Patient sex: F
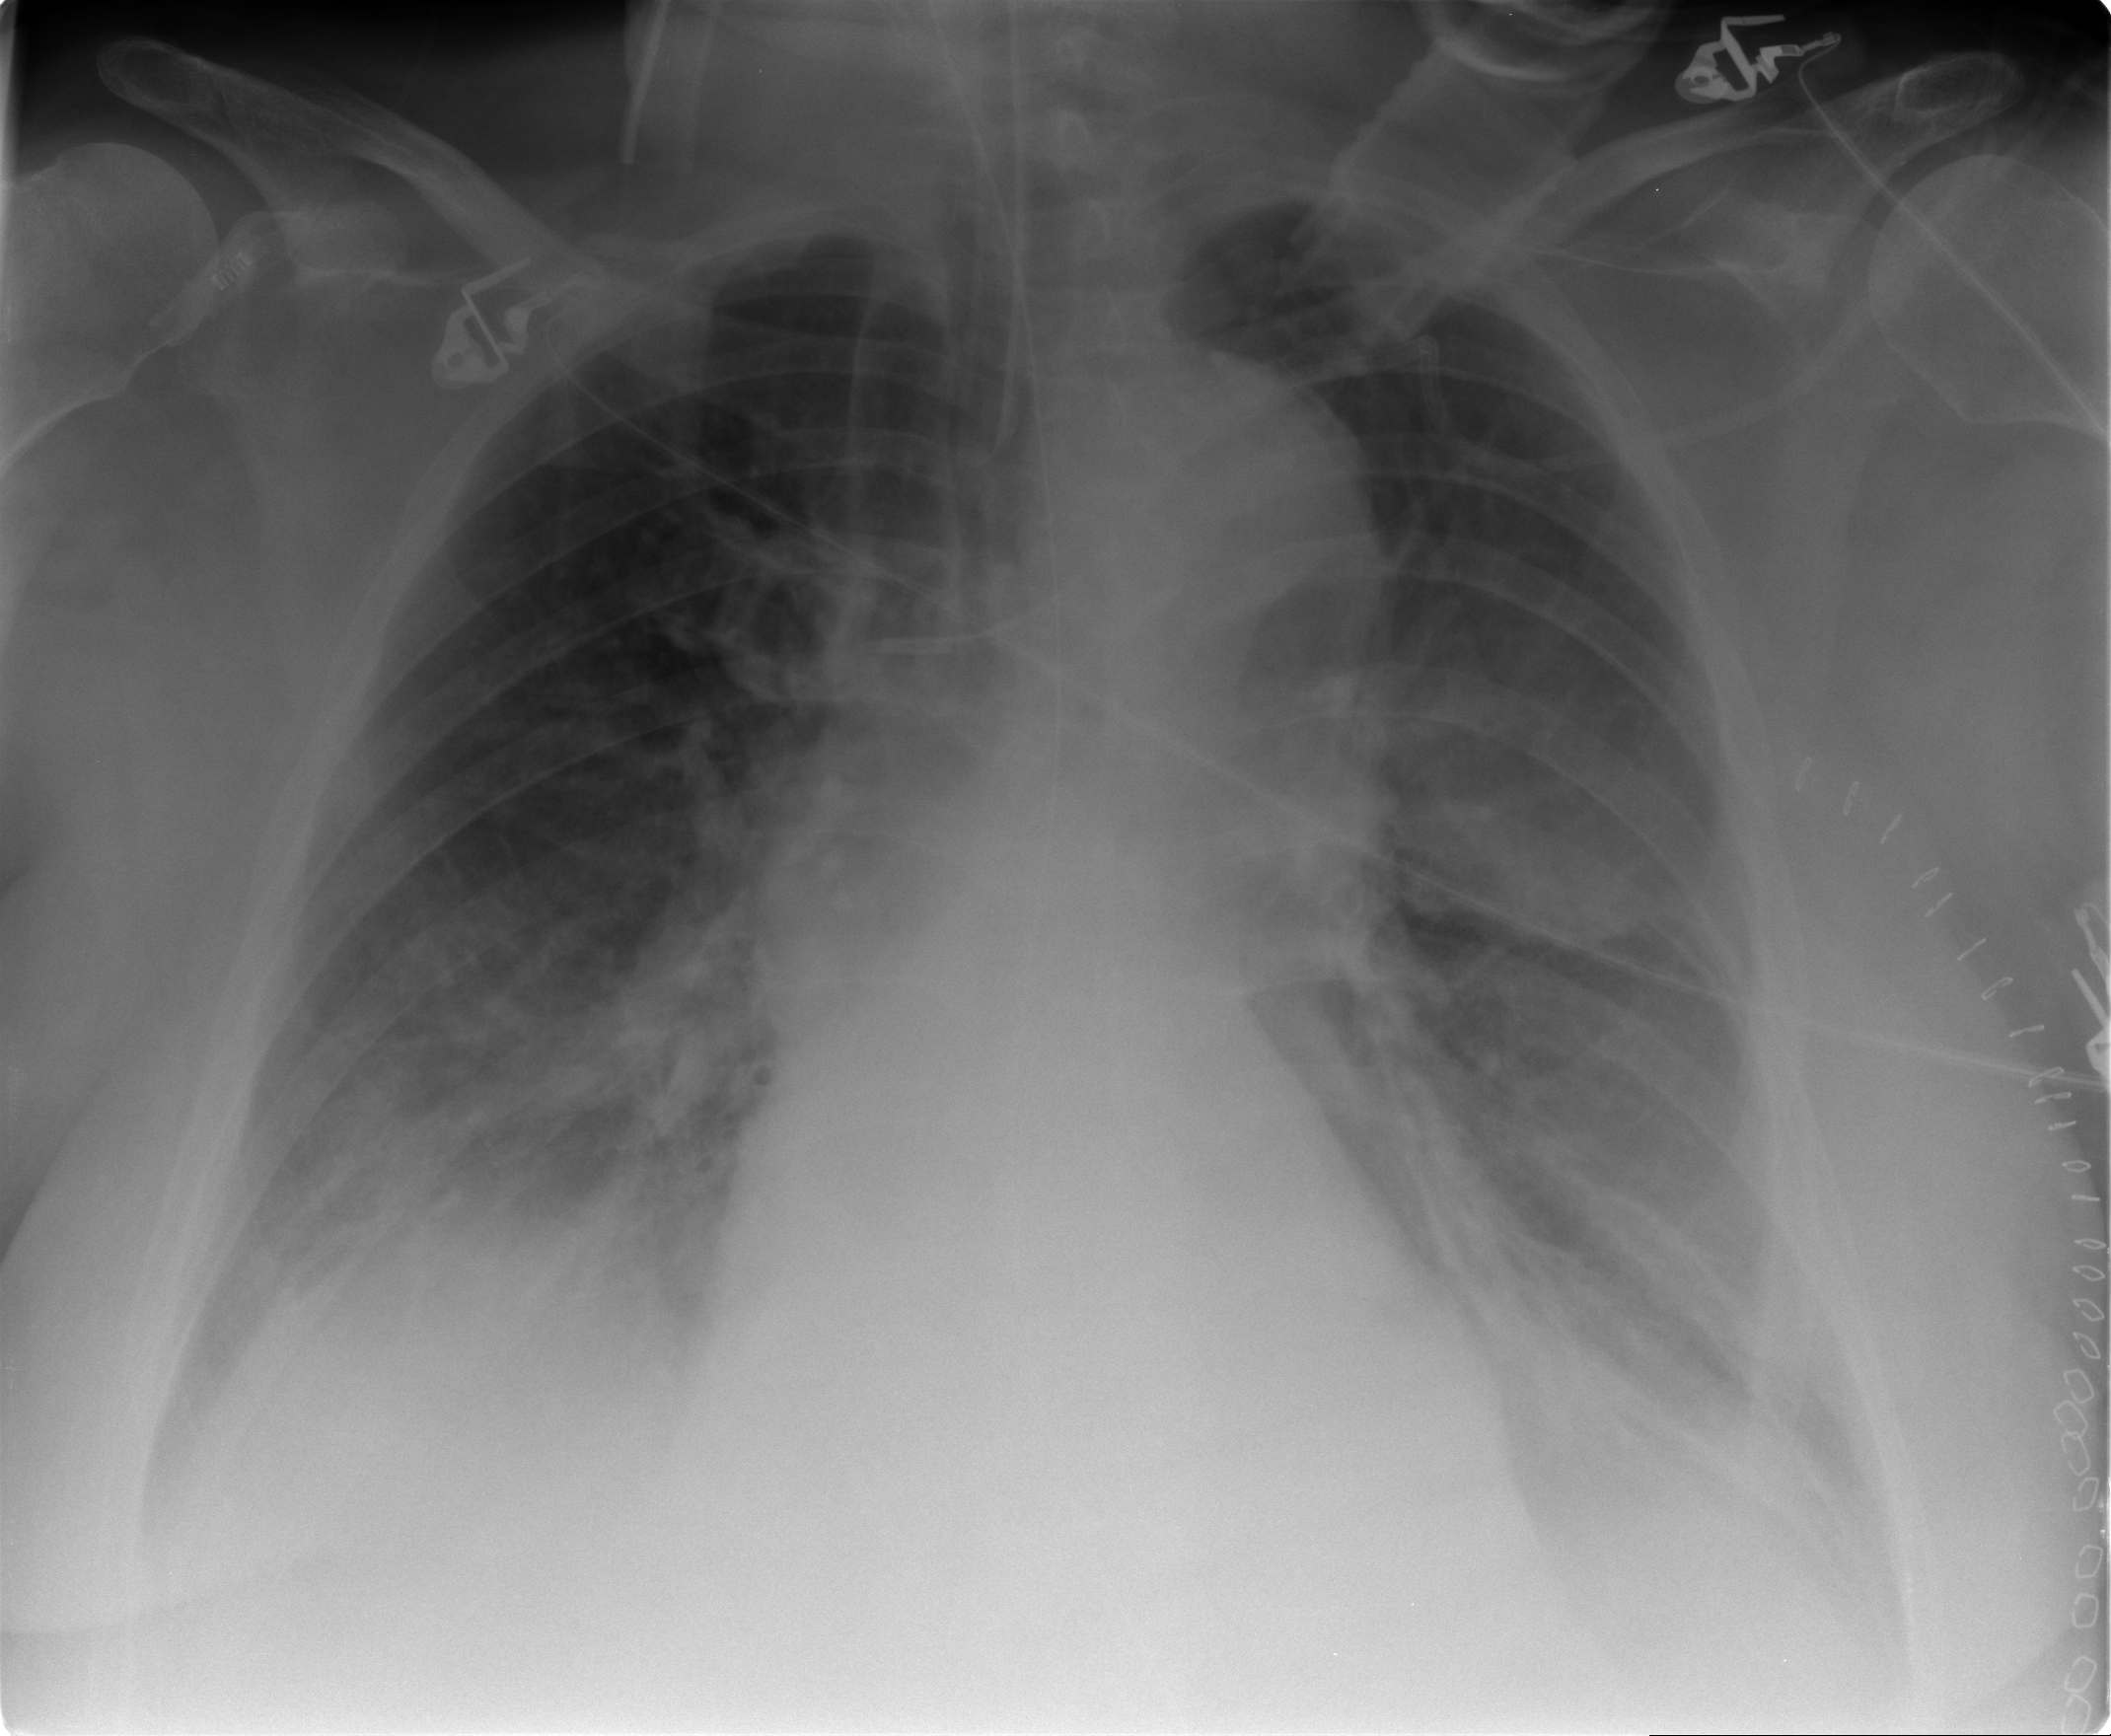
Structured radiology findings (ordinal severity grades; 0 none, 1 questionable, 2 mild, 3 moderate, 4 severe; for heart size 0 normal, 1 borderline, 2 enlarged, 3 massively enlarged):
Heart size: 2
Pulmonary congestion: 2
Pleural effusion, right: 2
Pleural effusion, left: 2
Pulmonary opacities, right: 0
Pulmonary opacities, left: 0
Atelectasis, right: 2
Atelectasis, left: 2